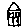
Label: house